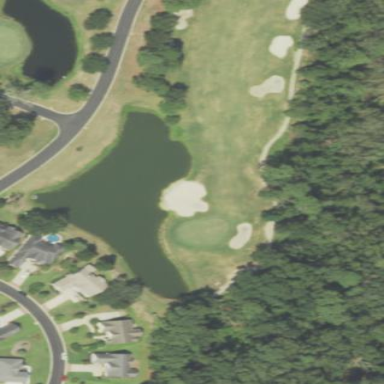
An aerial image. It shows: Golf fairway in the image.